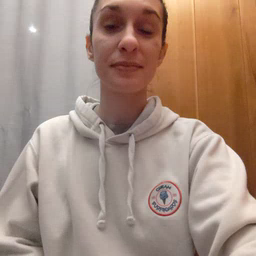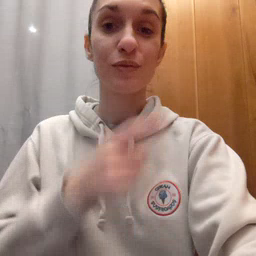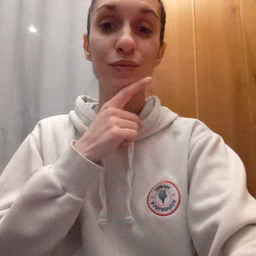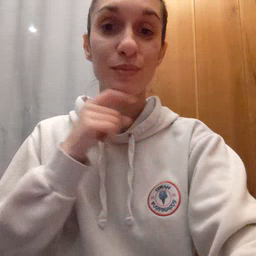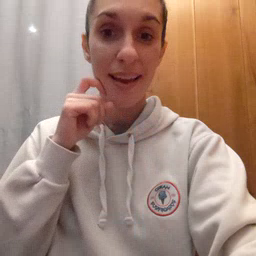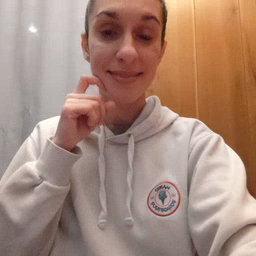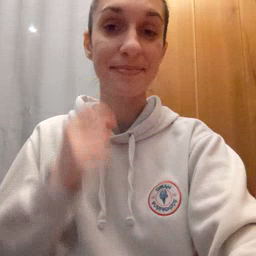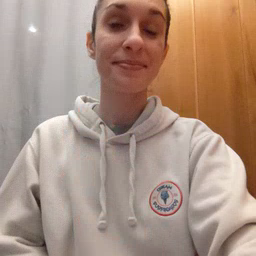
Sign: dry